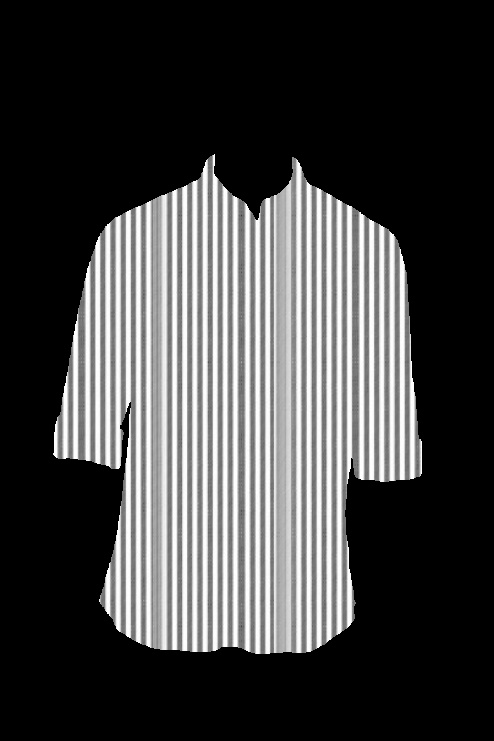
black white stripe tee